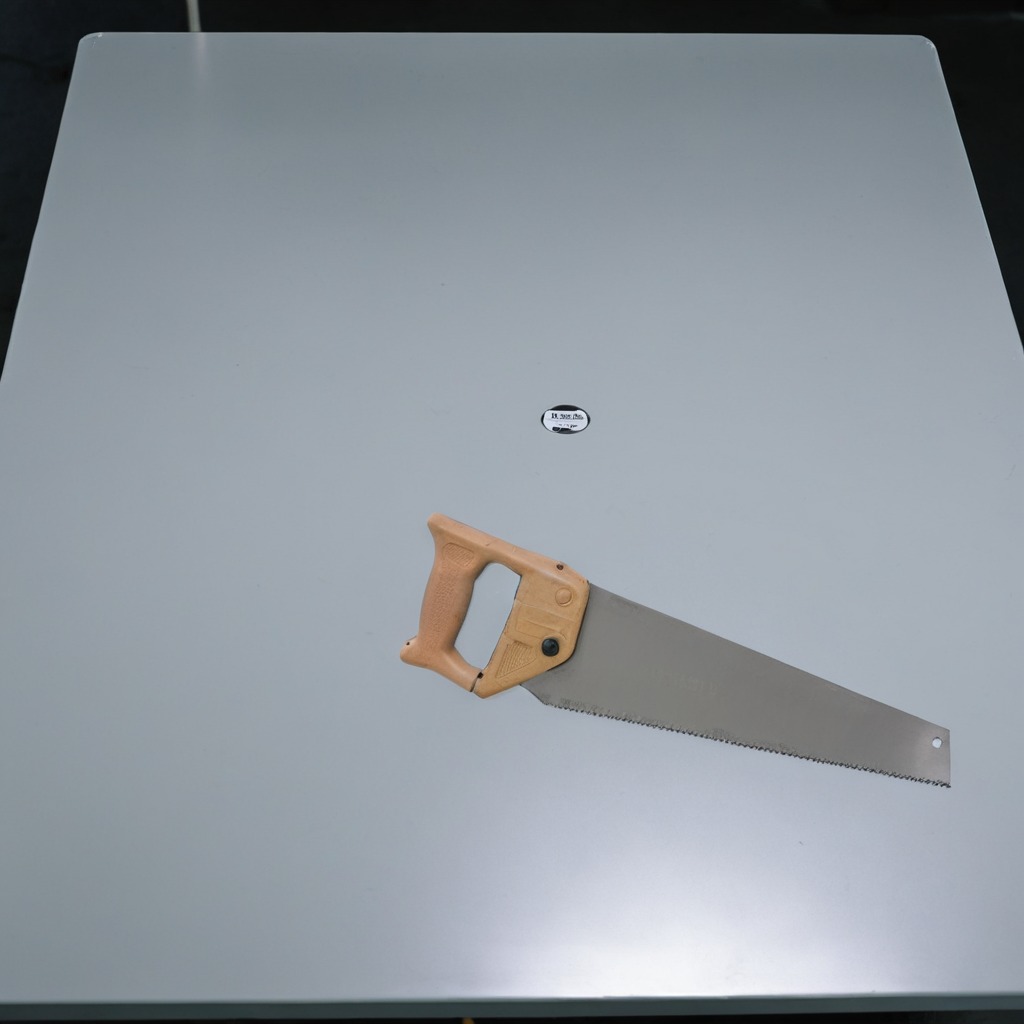
A handheld metal saw is lying on a clean empty table in a railway signal maintenance room lit by harsh overhead fluorescents.